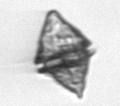
Label: Kryptoperidinium_triquetrum